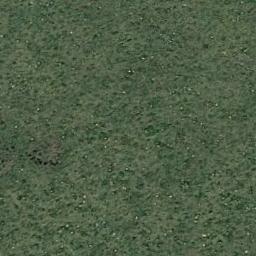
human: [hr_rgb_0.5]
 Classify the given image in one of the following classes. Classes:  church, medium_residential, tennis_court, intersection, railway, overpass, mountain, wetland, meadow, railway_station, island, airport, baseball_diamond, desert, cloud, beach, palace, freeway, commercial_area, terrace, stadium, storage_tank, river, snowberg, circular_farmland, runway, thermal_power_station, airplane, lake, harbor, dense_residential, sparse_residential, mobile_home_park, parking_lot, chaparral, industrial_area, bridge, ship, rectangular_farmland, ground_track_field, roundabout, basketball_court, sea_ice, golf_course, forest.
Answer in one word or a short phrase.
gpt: meadow